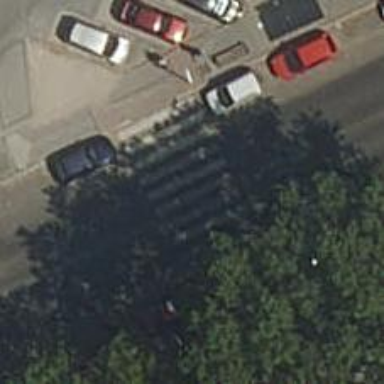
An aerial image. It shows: Crossing with traffic signals.